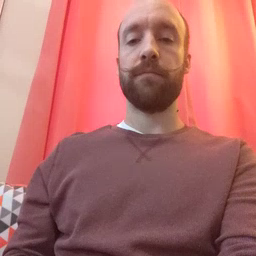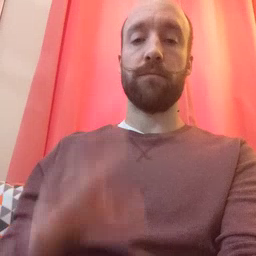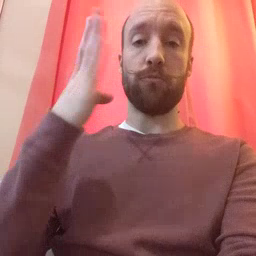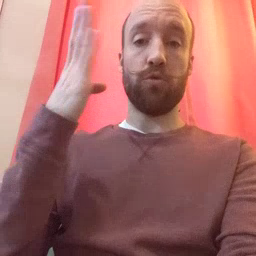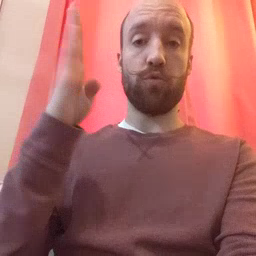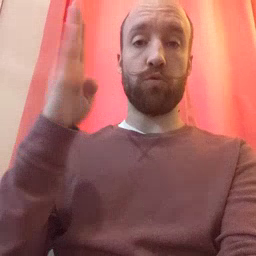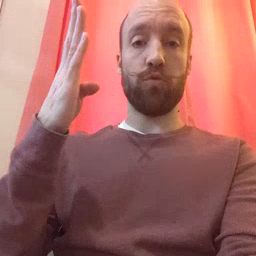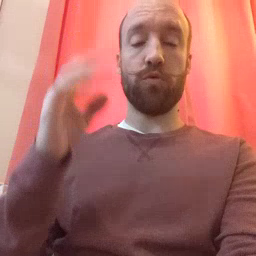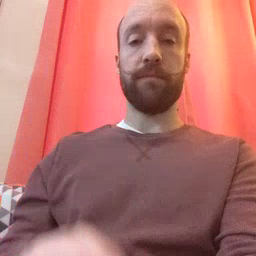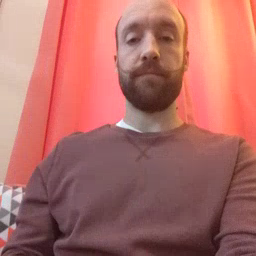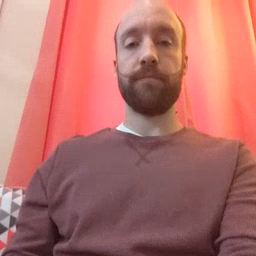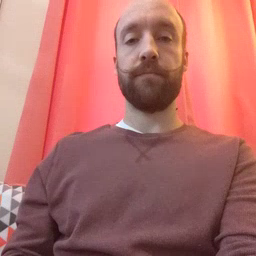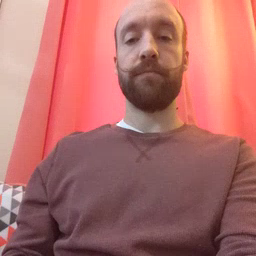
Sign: blue